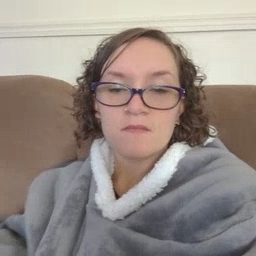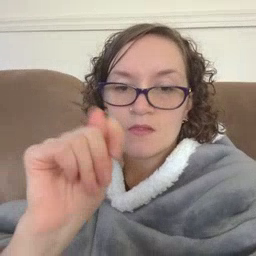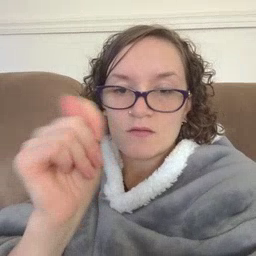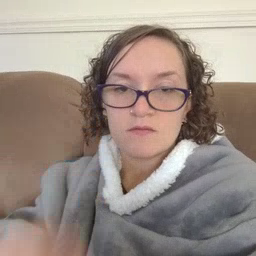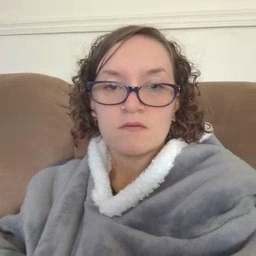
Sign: potty